Interaction volume radius: 10 \u00c5
Interaction volume height: 20 \u00c5
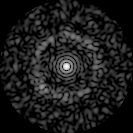
Disorder parameter: 0.8131